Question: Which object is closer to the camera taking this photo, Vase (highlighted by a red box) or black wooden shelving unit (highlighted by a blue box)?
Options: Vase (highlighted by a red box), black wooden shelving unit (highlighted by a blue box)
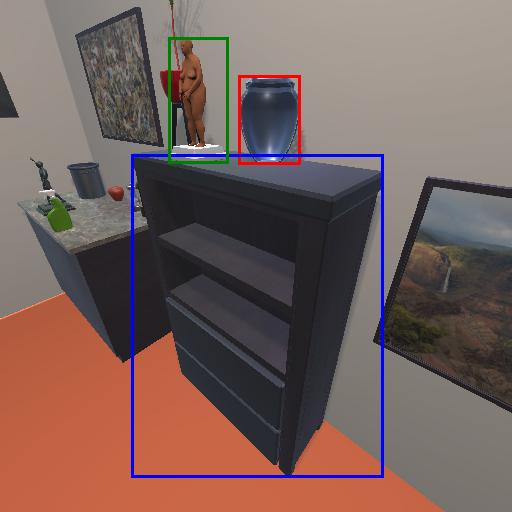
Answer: Vase (highlighted by a red box)